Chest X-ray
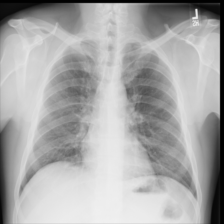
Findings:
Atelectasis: negative
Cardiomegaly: negative
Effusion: negative
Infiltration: negative
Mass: negative
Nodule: negative
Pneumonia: negative
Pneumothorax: negative
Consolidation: negative
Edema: negative
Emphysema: negative
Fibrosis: negative
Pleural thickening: negative
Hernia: negative